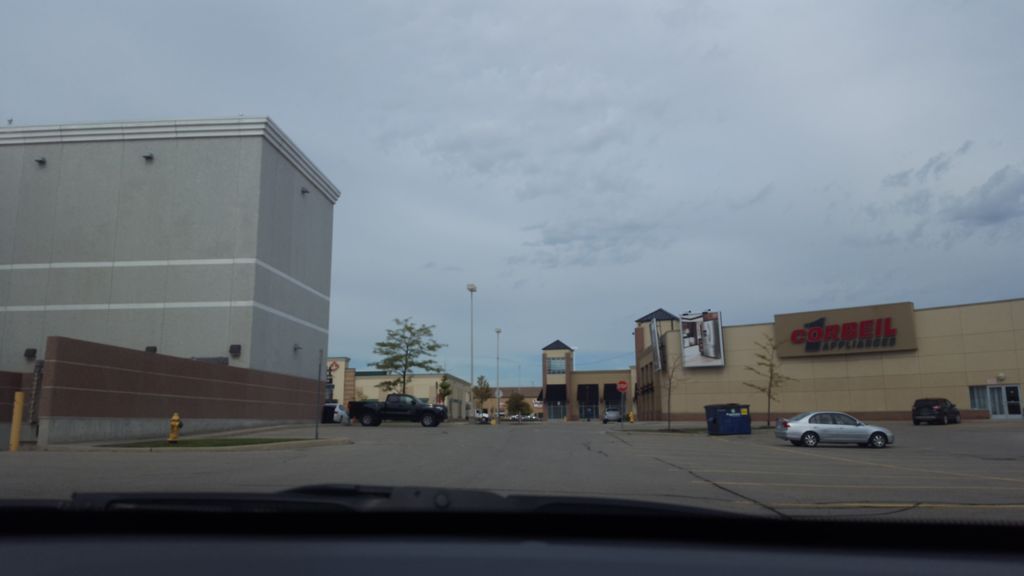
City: toronto